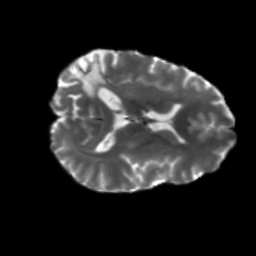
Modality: T2w
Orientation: axial
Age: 39
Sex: female
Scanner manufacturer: siemens
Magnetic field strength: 3 T
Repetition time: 5.25 s
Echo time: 0.08 s